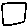
Label: square